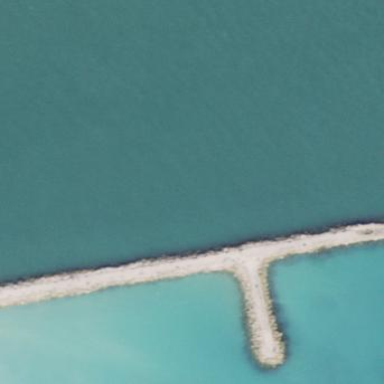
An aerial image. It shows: Breakwater structure.